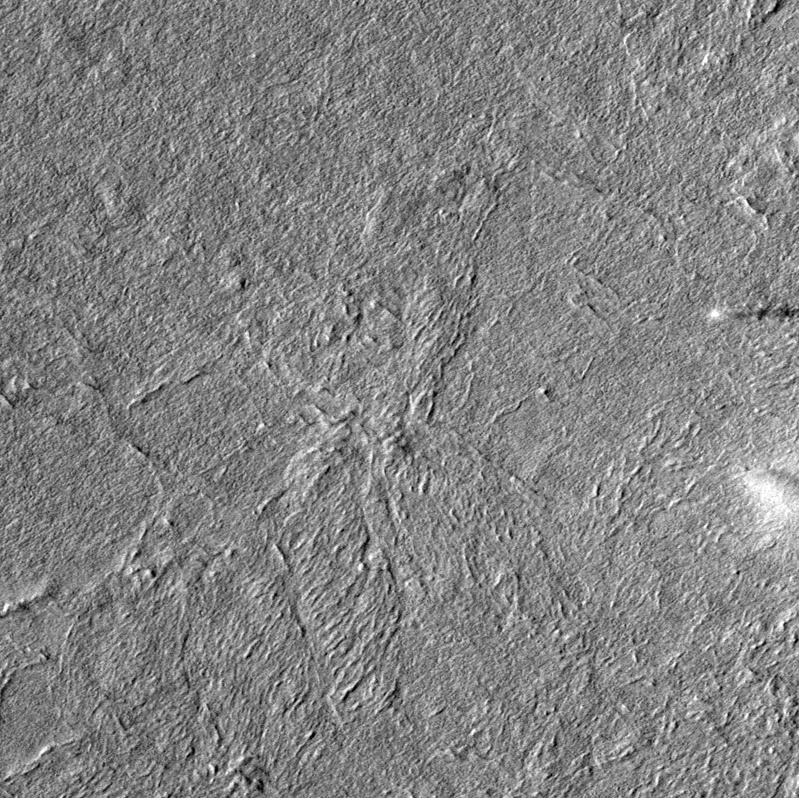
Label: dustdevil, dustdevil